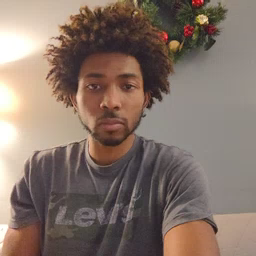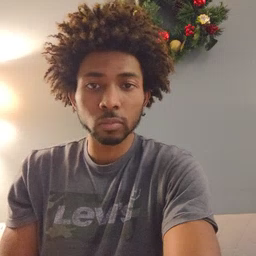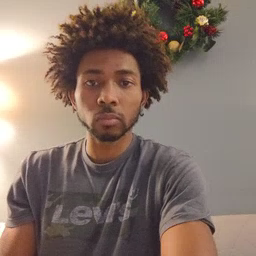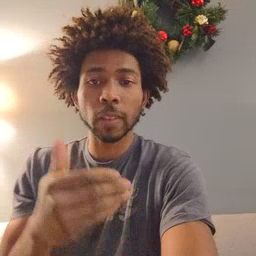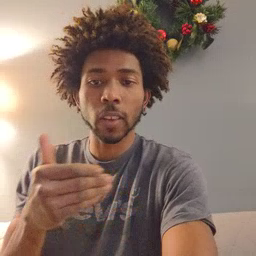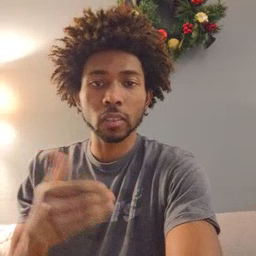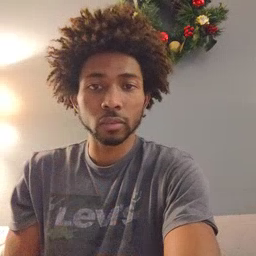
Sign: before